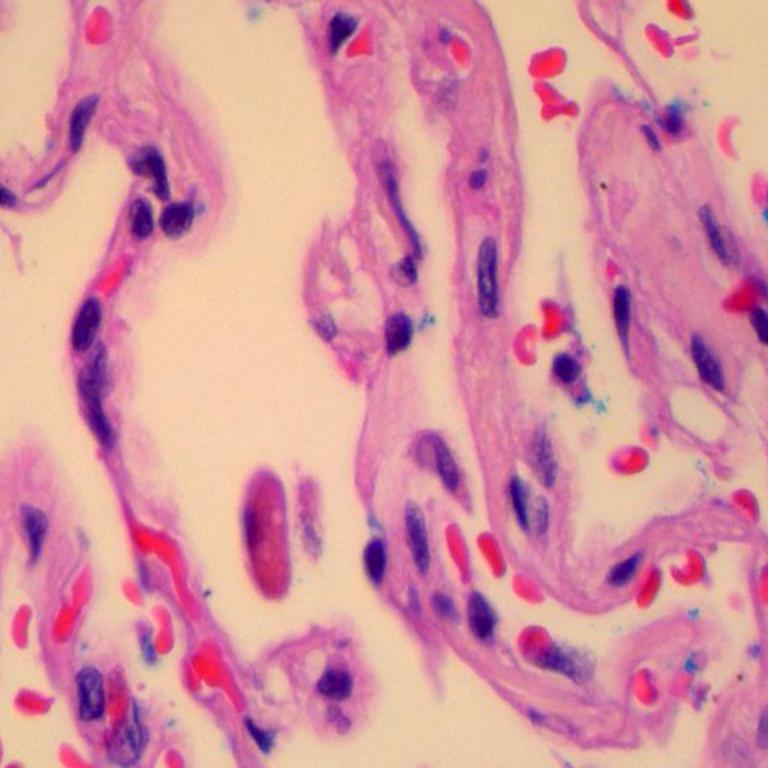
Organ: lung
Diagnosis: benign